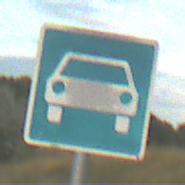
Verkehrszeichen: Kraftfahrstrasse
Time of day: SunriseSunset
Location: Outdoor (RoadRail)
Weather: PartlyCloudy
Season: NotSpecified
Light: Natural